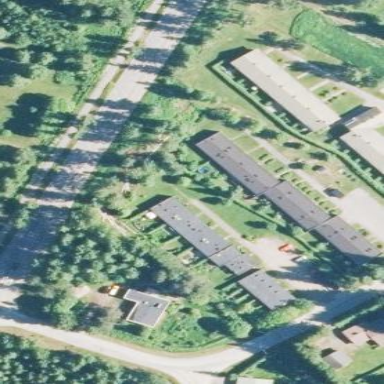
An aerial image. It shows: Terrace building.